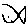
Label: fish